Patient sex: F
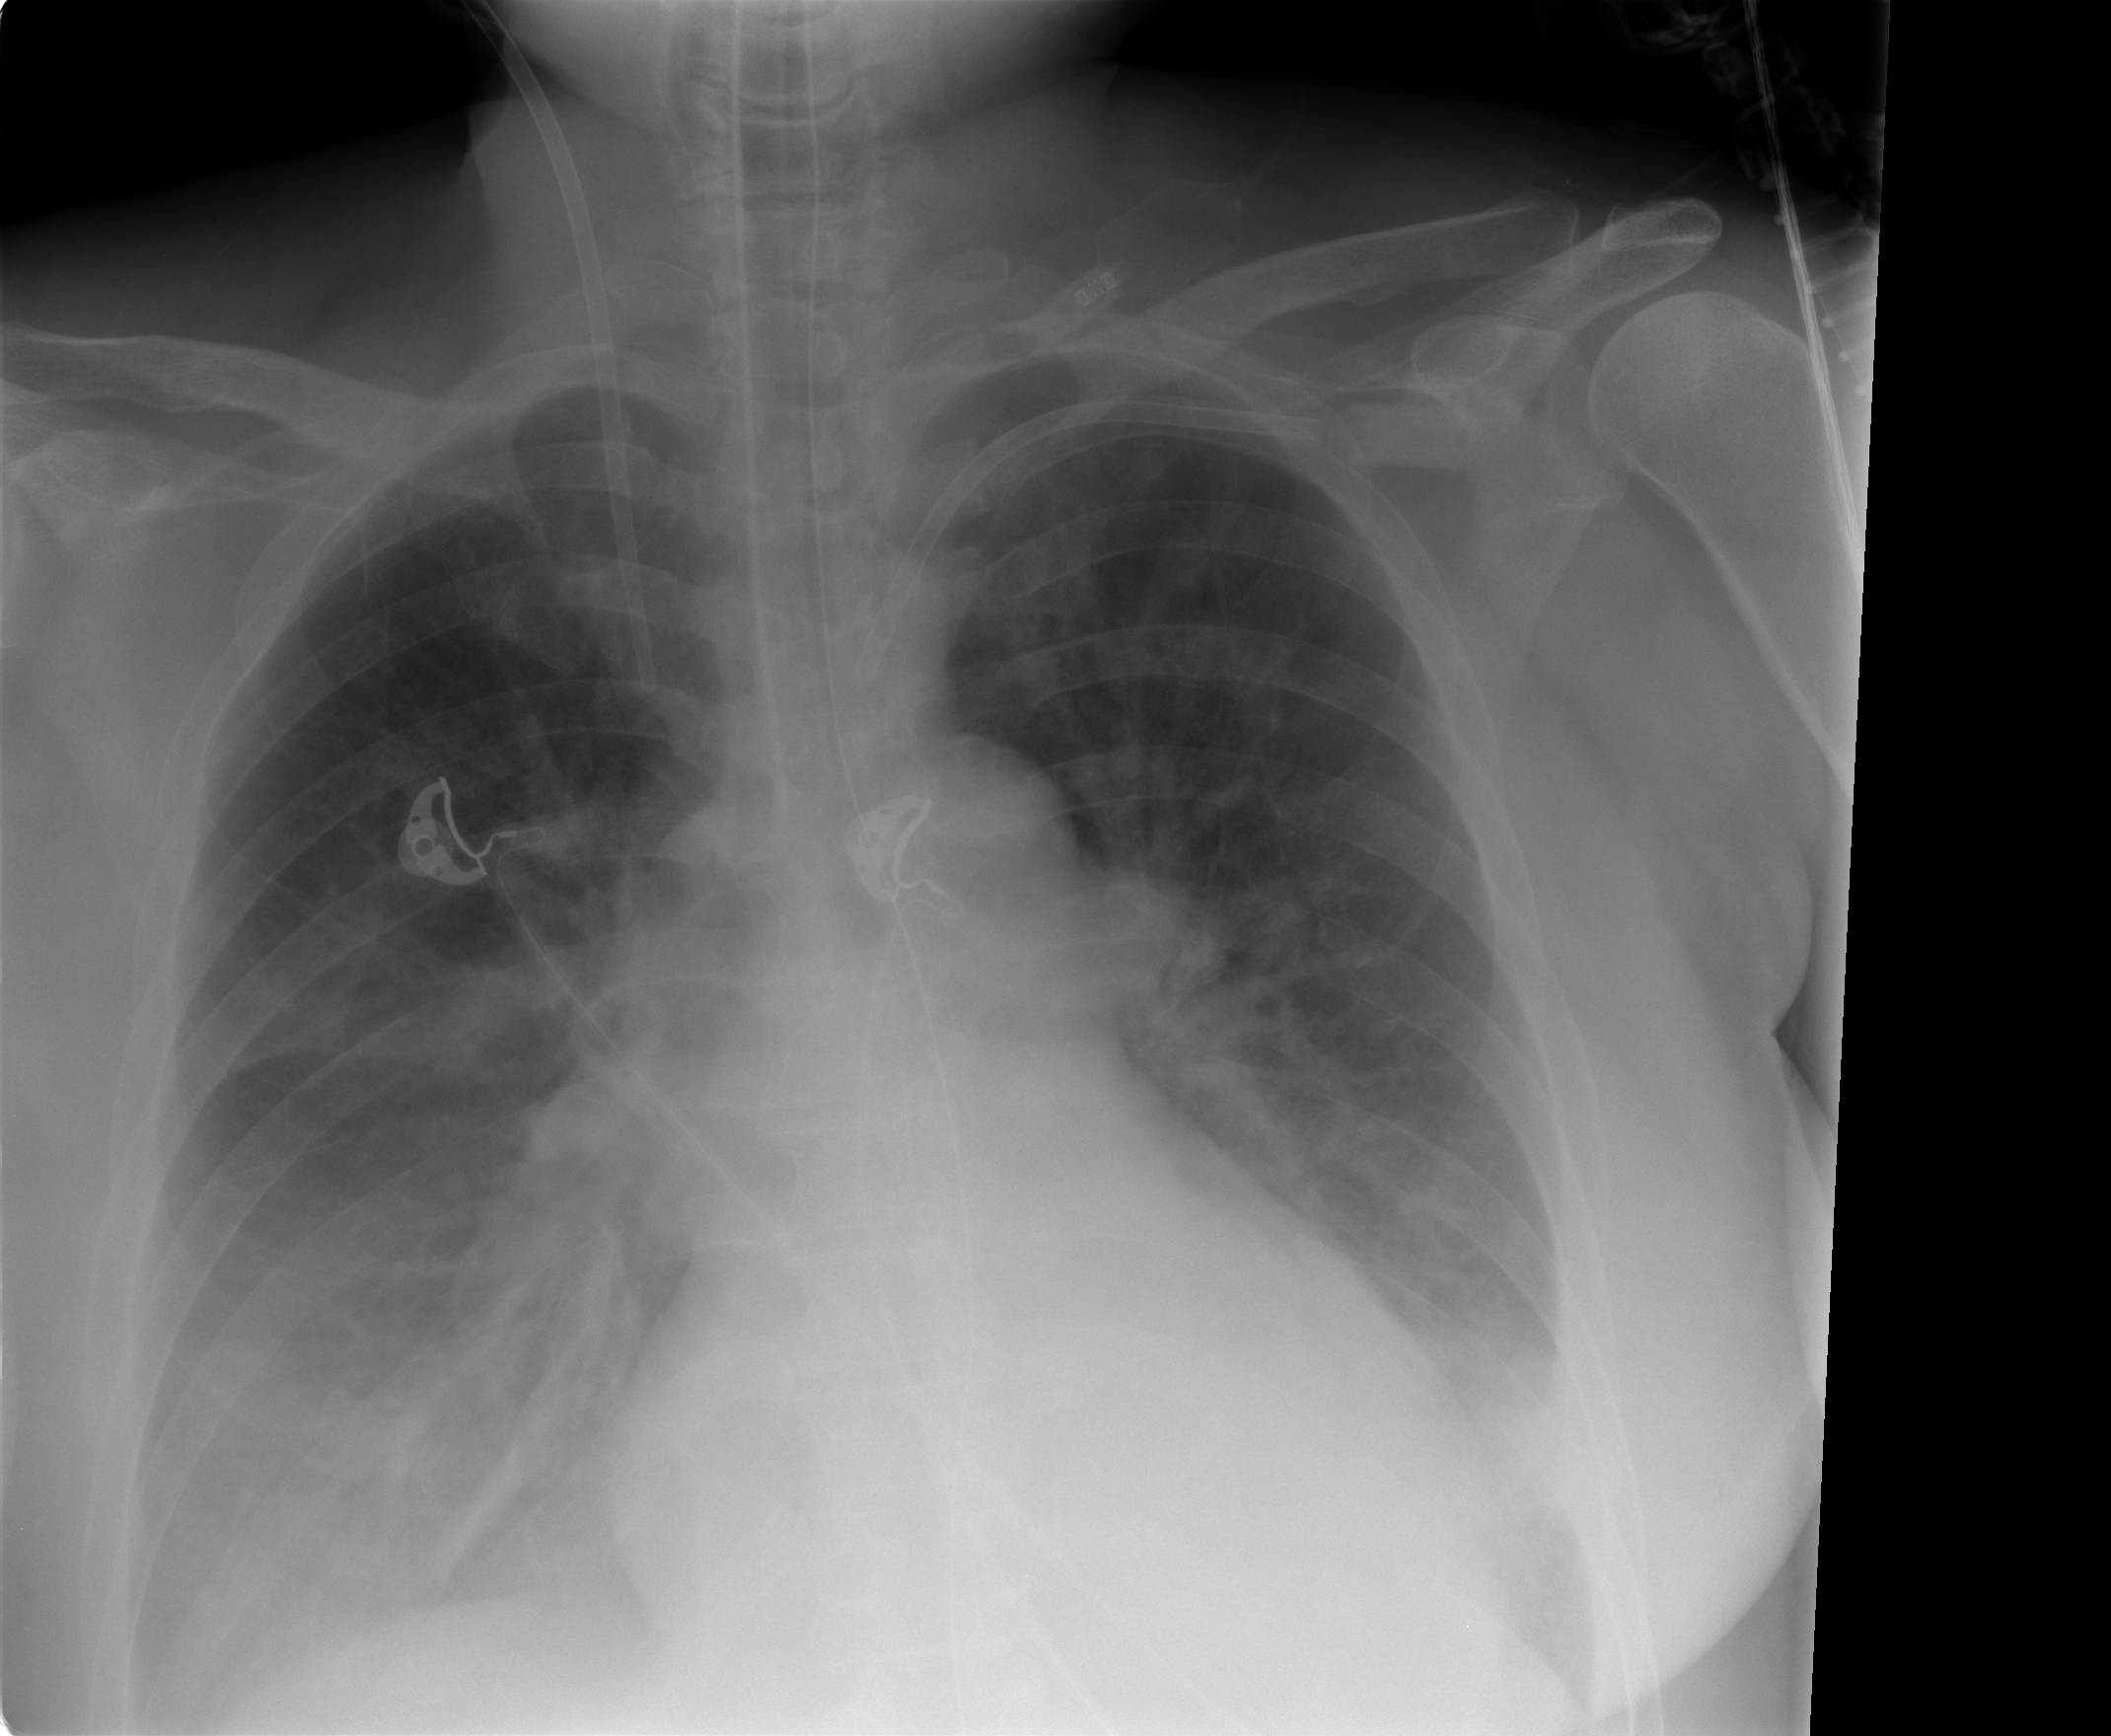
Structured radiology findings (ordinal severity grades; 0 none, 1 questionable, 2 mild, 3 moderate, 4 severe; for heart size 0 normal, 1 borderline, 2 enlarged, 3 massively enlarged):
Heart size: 2
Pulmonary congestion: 1
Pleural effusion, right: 3
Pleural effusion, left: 2
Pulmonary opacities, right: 1
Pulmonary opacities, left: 1
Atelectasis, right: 2
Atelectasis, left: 2